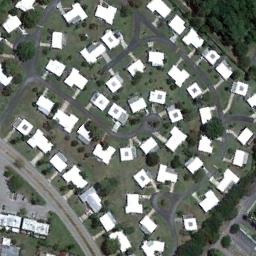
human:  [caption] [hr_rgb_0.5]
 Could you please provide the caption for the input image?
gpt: The mobile home park is on the grass next to some trees .

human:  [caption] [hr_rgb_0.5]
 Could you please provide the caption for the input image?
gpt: Many buildings of different shapes are in mobile home parks .

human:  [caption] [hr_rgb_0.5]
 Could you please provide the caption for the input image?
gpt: Behind the mobile homes park is a wood .

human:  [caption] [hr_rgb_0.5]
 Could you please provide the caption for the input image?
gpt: The mobile home park has lots of neatly stationed white mobile homes on the grass .

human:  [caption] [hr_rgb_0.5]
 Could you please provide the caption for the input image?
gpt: There are many white buildings on green lawns in the mobile home park .